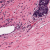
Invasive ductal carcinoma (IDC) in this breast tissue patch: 0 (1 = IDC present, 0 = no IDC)